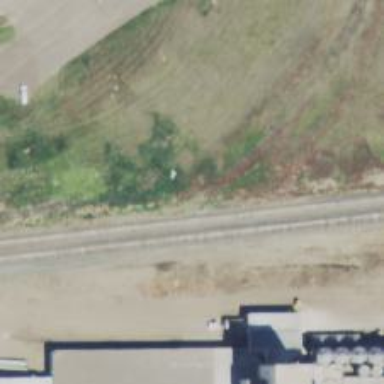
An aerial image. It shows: Abandoned railway.